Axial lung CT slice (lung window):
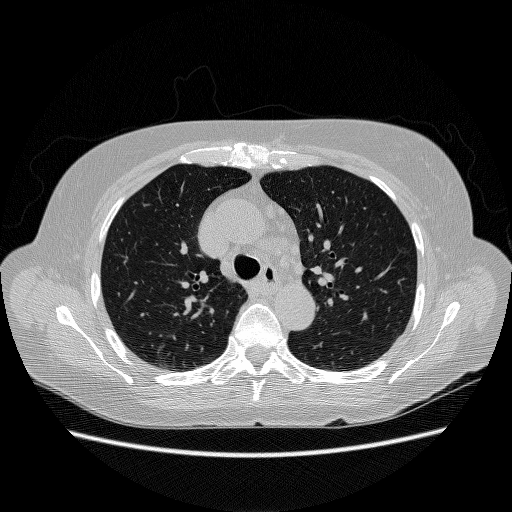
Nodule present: no